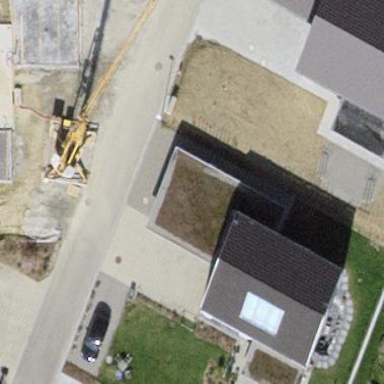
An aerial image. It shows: Garage.